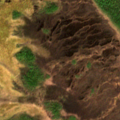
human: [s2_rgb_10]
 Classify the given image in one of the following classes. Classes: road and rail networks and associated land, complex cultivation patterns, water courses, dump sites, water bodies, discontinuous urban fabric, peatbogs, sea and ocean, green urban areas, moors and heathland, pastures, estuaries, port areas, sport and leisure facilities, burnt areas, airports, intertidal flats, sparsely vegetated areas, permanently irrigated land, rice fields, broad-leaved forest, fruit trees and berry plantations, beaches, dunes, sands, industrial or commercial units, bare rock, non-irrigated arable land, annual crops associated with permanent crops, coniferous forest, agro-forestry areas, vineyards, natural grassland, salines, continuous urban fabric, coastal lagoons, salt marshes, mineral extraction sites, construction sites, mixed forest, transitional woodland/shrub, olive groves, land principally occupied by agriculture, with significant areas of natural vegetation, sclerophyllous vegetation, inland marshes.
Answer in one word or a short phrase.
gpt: coniferous forest, peatbogs